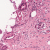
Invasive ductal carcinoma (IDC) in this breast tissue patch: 0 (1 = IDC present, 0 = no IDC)